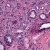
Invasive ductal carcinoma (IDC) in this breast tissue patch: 1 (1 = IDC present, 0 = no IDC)